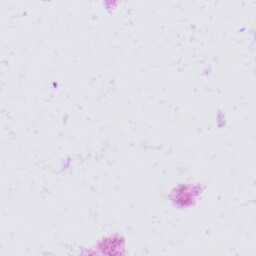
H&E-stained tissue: Skin